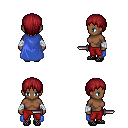
a pixel art fantasy rpg character, female body template, human, dark skin, blue cape, red pants, brunette plain hairstyle, white cloth bandages, ghillies, dagger, four views (front, back, left, right), 2x2 character sprite sheet, small pixel art, hard edges, no anti-aliasing